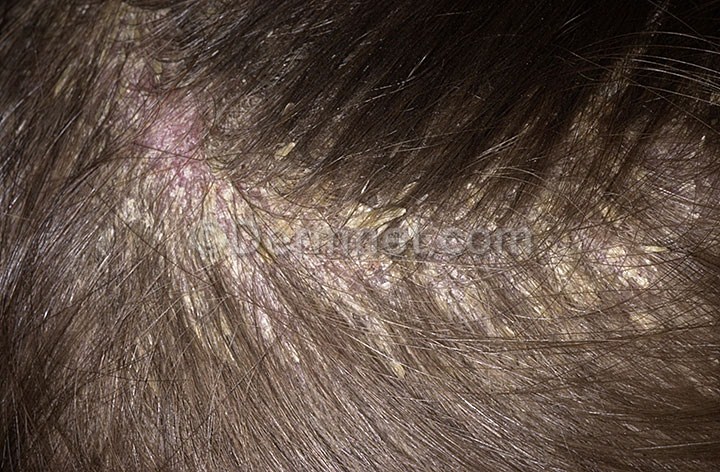
Disease: Psoriasis pictures Lichen Planus and related diseases